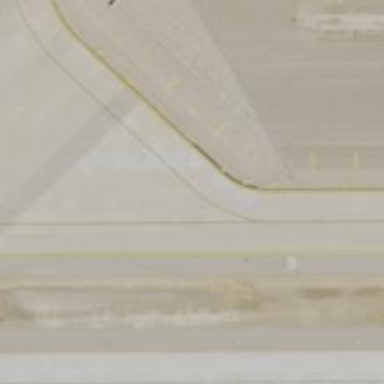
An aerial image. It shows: View of taxiway at the airport.